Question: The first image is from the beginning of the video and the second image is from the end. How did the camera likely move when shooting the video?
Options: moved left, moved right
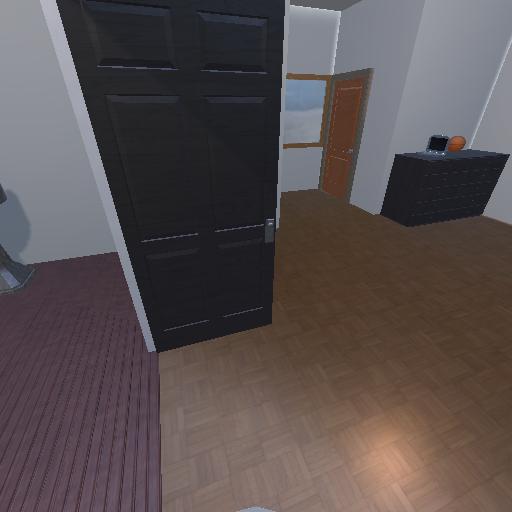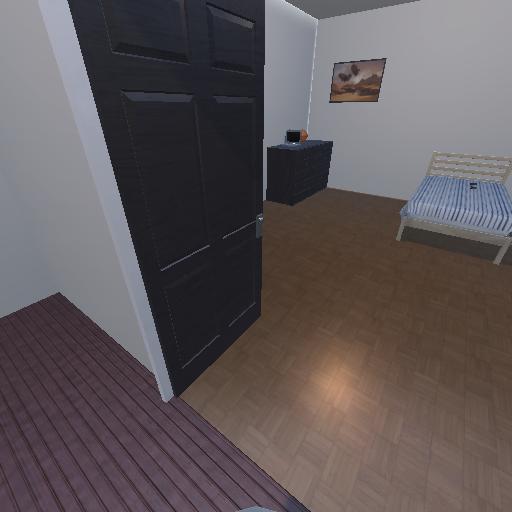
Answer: moved left